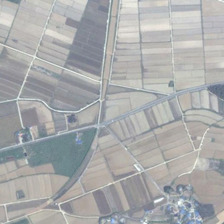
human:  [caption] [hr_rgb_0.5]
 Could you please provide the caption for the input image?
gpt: it is a large piece of farmland .

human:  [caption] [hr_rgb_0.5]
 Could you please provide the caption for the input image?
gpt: it is a large piece of farmland .

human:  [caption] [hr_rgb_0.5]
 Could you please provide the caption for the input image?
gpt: it is a large piece of farmland .

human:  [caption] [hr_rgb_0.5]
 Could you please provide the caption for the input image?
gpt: it is a large piece of farmland .

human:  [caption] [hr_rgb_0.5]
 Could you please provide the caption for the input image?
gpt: it is a large piece of farmland .